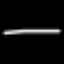
Label: line